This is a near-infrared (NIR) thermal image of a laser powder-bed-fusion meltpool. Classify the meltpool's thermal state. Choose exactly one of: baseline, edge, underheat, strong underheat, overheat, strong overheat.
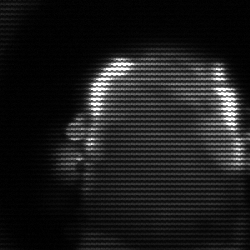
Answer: baseline